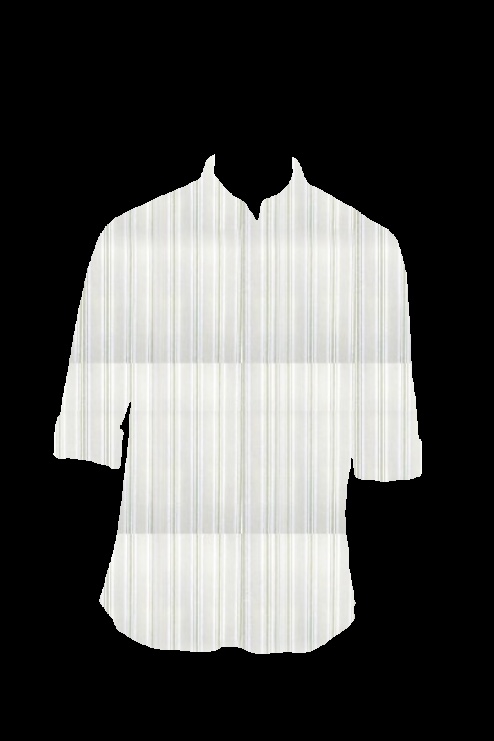
white stripe tee